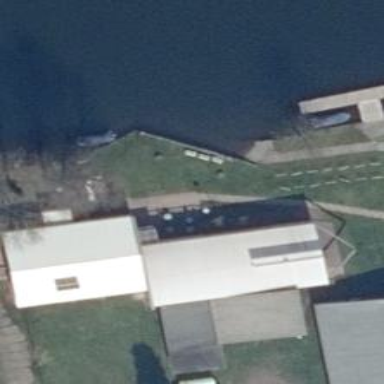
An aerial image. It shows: Sports center specializing in canoeing activities within leisure land.